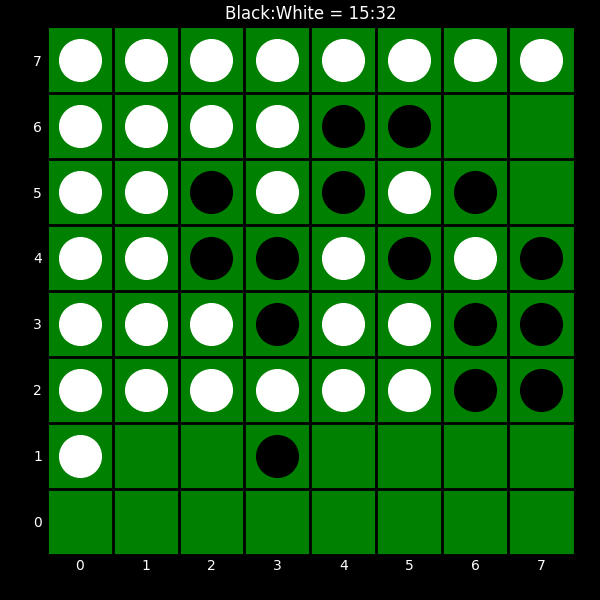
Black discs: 15
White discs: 32